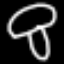
Label: mushroom